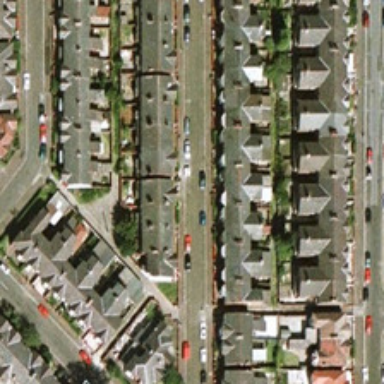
Several rows of buildings are orderly separated by roads with some cars .